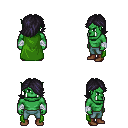
a pixel art fantasy rpg character, male body template, orc, green skin, green cape, teal pants, raven swoop hairstyle, white cloth bandages, brown shoes, four views (front, back, left, right), 2x2 character sprite sheet, small pixel art, hard edges, no anti-aliasing